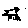
Label: fish